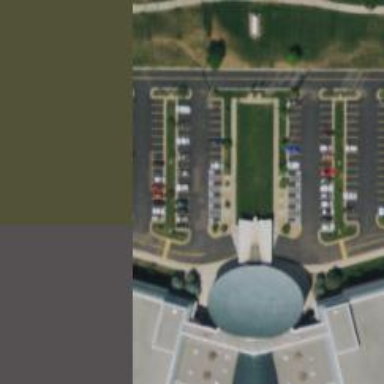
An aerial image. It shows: Parking space.